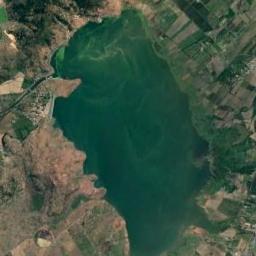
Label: lake